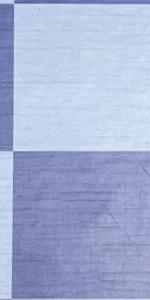
Label: Empty